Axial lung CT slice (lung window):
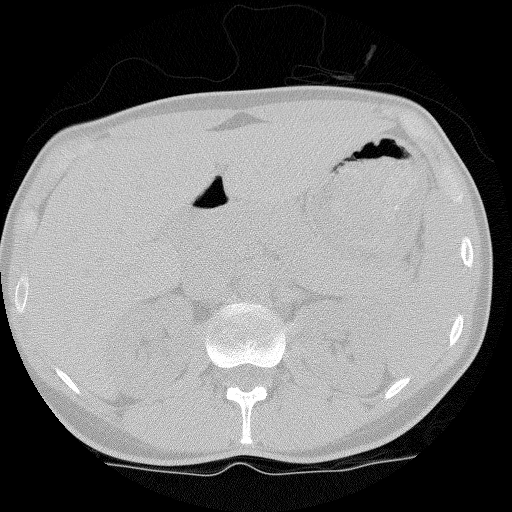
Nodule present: no